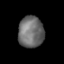
Tissue: lung
Cell type: Epithelial cells
Senescence score: 0.181
Nuclear area (px): 790
Mean DAPI intensity: 107.592